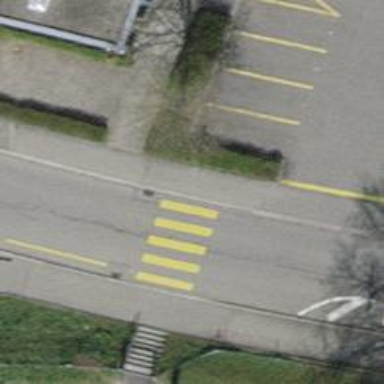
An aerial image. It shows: Marked crossing on the road.